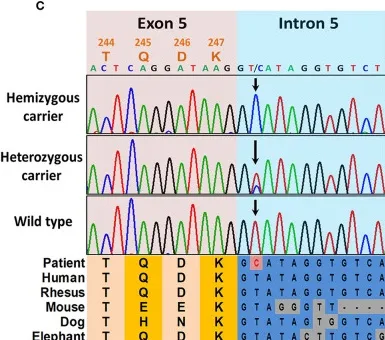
The clinical and genetic characteristics of the pedigree. (C) The Sanger sequencing of the family. Colored blocks show the evolutionary conservation of the cluster across multiple species.
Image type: chart (chart)